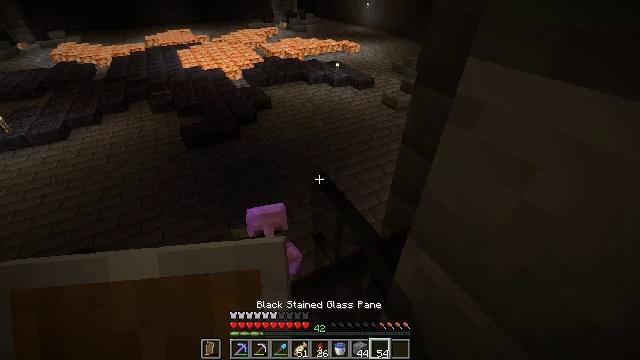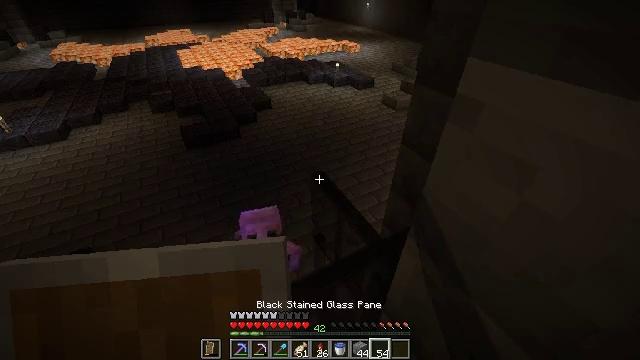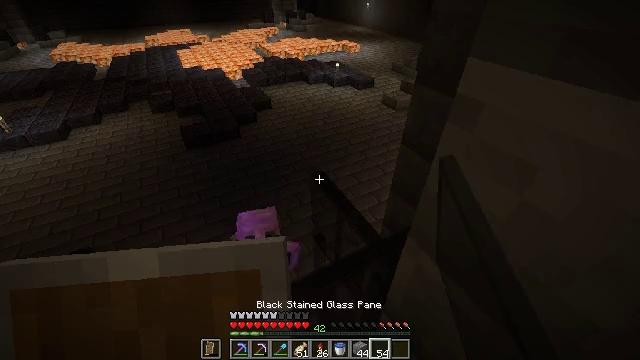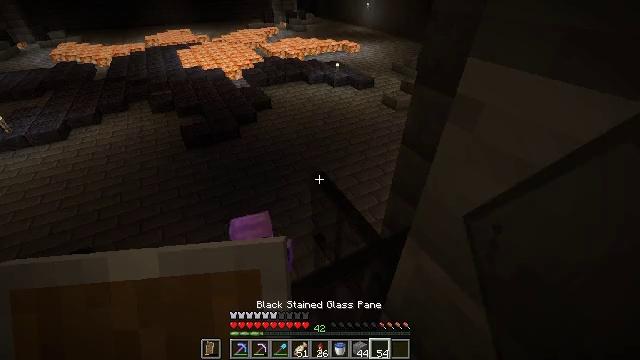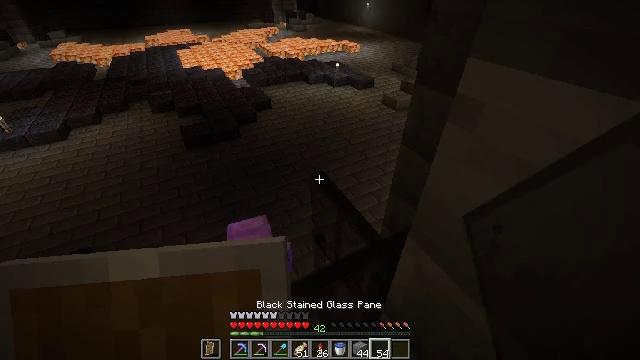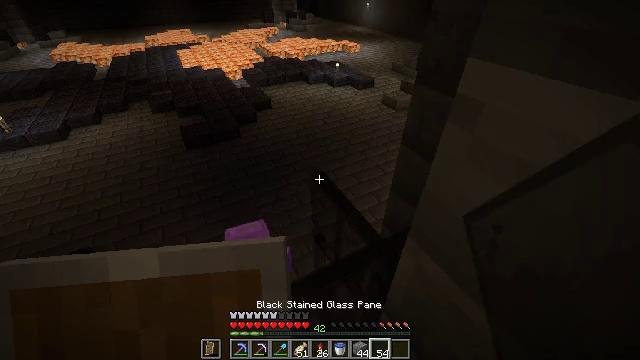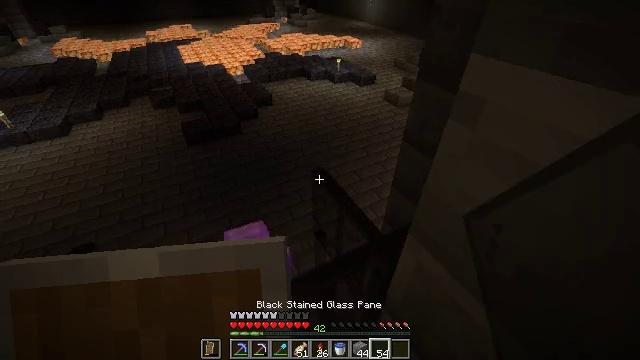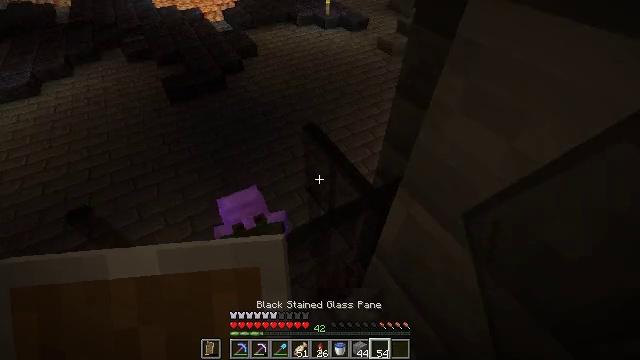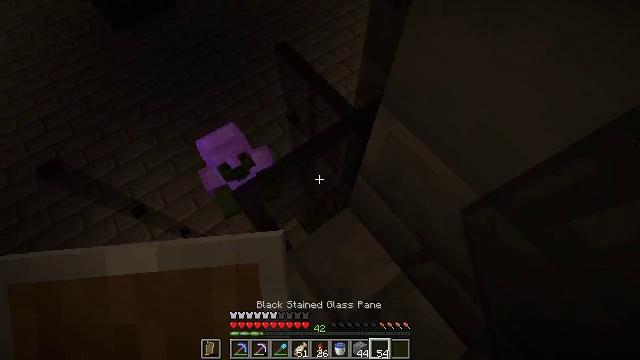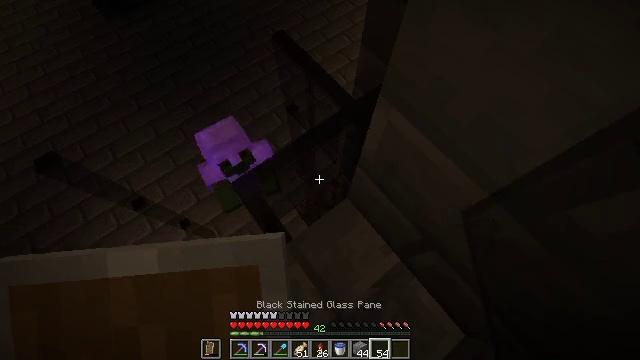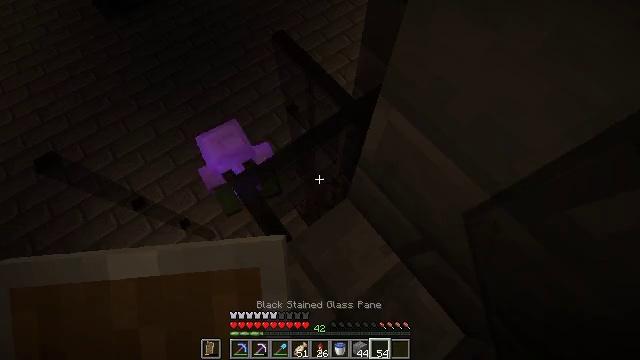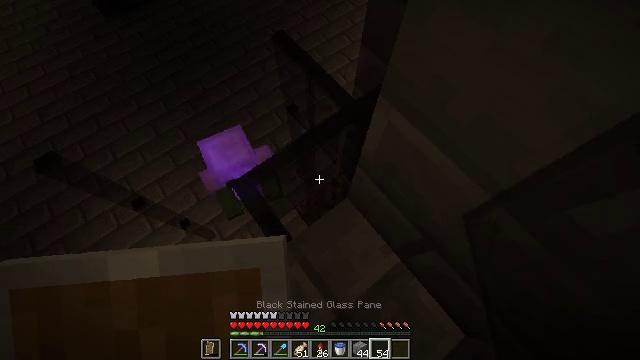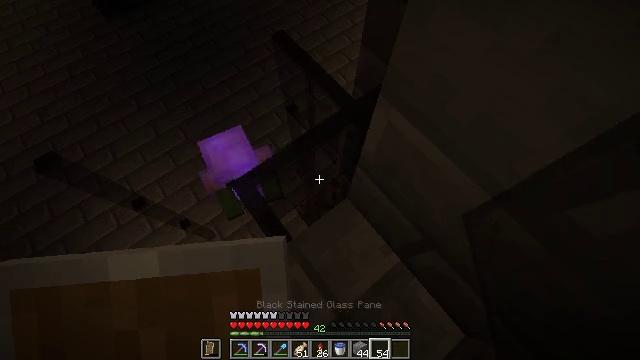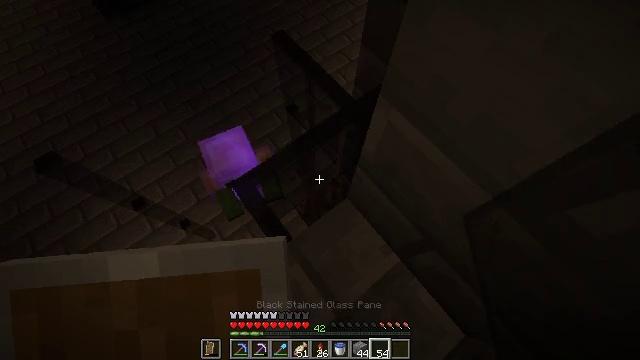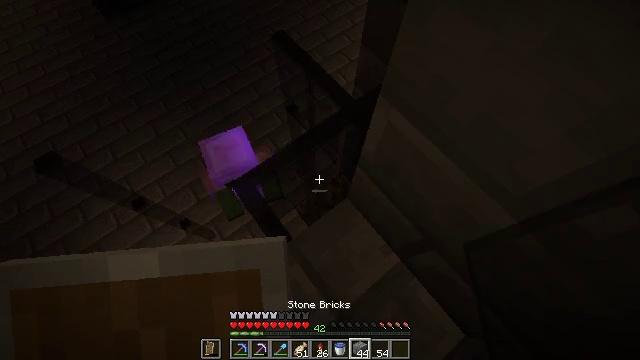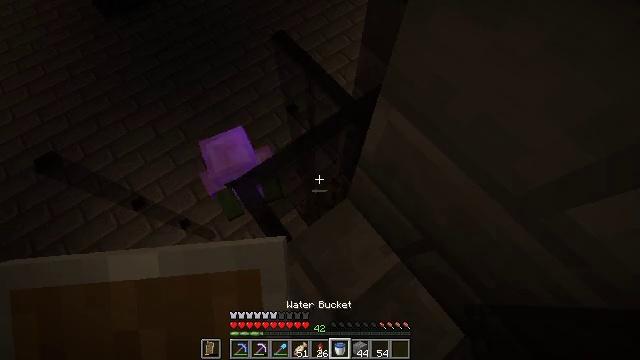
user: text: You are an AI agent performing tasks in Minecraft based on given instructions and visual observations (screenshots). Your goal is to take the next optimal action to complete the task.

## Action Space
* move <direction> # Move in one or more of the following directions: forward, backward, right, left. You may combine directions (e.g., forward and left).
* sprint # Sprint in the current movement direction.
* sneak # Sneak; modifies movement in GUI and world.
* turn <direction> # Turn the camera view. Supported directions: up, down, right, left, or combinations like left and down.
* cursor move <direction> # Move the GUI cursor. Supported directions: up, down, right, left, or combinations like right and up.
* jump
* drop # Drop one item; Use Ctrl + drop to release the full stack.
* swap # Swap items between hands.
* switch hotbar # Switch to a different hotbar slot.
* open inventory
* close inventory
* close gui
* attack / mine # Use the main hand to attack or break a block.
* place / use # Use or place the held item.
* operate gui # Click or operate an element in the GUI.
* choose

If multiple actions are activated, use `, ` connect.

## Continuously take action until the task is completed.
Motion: motion action
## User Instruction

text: Break the black stained glass pane to collect it.
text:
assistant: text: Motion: no_op
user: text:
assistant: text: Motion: no_op
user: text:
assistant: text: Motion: no_op
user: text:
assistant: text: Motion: no_op
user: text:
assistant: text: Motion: no_op
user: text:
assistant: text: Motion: no_op
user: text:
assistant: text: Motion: turn right and down
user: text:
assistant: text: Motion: turn right and down
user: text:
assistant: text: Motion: turn down
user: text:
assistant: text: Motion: no_op
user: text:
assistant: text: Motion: no_op
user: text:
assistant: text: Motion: no_op
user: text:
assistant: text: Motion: no_op
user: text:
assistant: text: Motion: no_op
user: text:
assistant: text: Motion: no_op
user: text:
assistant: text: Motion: no_op
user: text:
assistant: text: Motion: no_op
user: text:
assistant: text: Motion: no_op
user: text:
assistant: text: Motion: no_op
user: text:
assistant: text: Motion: no_op
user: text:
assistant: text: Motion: no_op
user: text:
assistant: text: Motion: no_op
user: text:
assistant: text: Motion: no_op
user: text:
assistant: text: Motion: no_op
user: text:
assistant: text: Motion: no_op
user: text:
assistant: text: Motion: turn right
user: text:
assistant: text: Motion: move forward, turn right and down
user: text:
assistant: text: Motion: move forward, turn right and down
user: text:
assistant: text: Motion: turn right and down
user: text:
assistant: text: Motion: no_op